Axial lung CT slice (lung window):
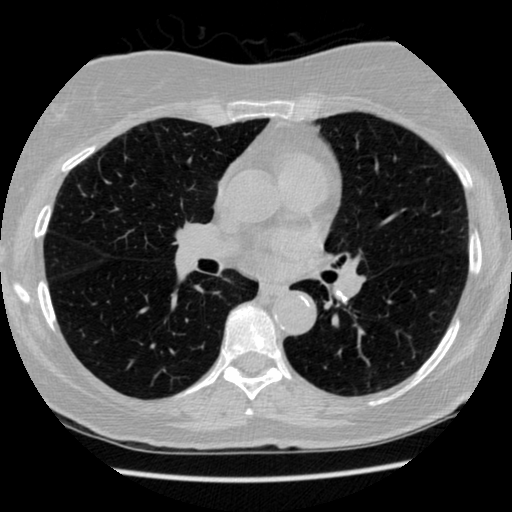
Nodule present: no